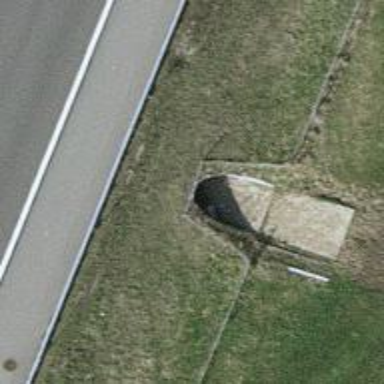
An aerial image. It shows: Track road passing through tunnel.